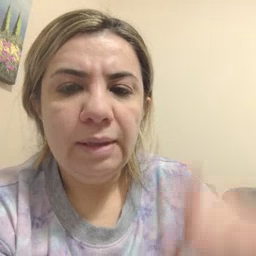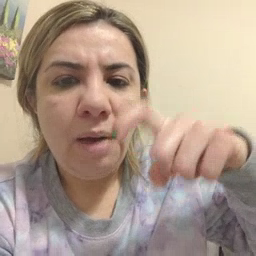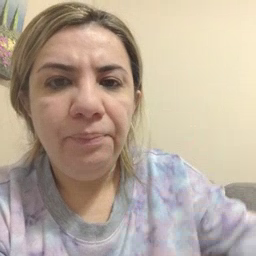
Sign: time